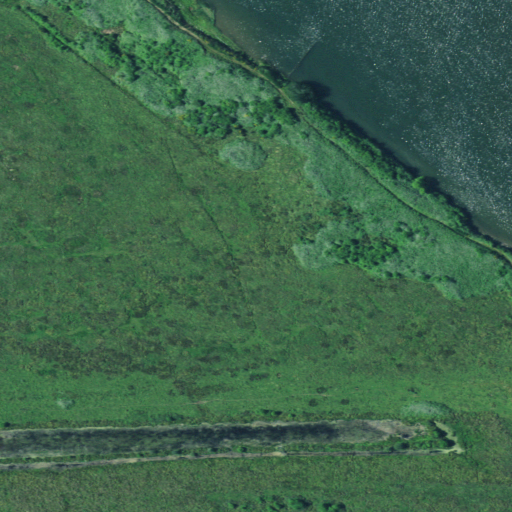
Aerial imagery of island in Oregon named Leeds Island containing herbaceous wetlands and open water